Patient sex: F
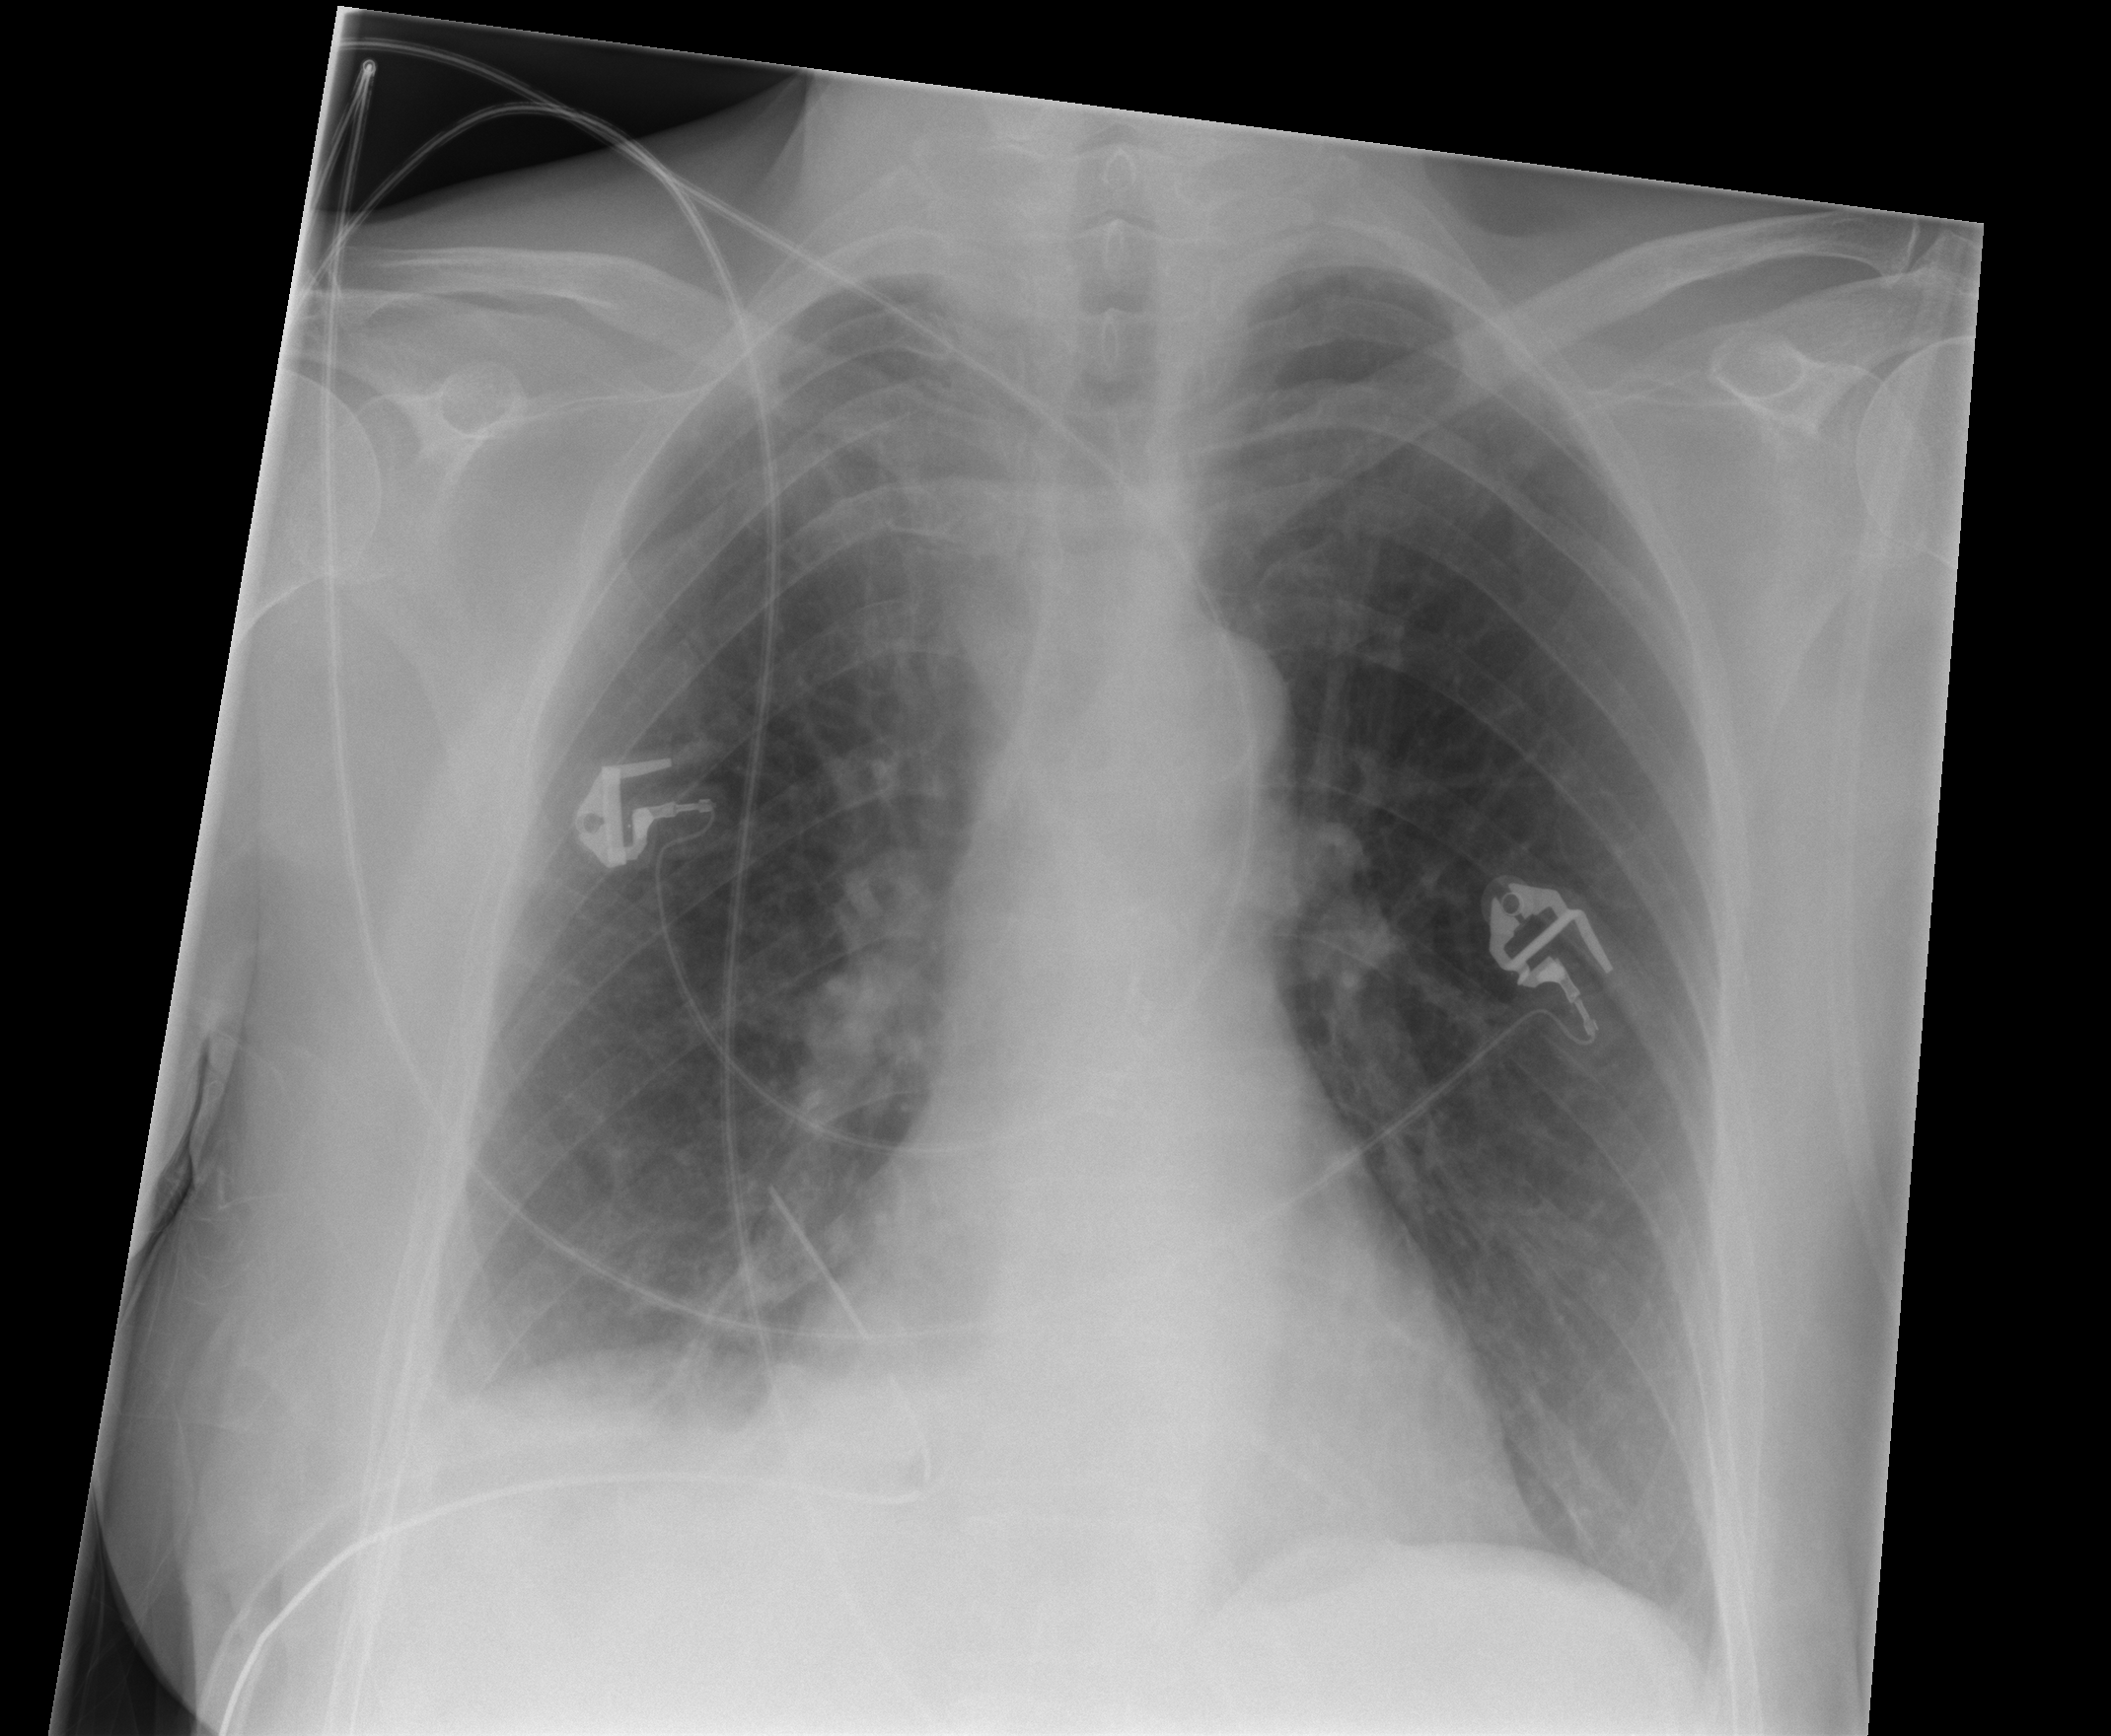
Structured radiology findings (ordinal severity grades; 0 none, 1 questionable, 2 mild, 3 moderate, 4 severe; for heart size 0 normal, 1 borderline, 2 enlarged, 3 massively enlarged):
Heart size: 0
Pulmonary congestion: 0
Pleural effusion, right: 1
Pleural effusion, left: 0
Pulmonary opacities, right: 0
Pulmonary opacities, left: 0
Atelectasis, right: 2
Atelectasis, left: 0